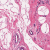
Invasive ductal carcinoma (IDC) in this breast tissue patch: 0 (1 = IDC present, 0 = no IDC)